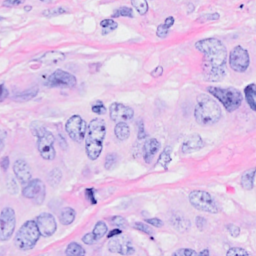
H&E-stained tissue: Breast